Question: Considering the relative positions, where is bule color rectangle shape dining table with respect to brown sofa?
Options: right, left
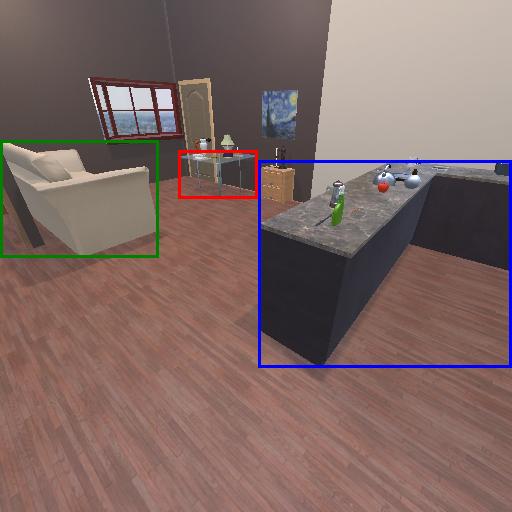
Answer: right